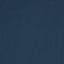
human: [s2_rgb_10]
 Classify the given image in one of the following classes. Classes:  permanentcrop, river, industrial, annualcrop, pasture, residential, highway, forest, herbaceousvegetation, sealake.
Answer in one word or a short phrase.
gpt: SeaLake